Field crop: maize
Growth stage: 1
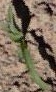
Species: maize